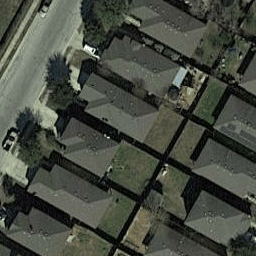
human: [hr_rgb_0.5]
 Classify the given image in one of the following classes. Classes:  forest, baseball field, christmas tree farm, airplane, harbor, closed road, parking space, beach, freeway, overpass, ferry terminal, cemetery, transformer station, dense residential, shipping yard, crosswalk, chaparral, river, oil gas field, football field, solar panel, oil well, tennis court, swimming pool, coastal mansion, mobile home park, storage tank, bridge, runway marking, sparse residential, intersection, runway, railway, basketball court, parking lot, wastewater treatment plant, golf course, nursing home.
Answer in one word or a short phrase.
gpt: dense residential